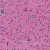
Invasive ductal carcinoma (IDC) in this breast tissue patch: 0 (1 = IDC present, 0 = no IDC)